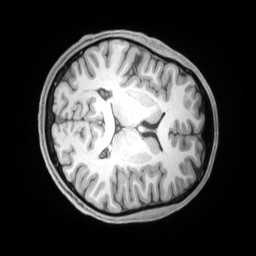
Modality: T1w
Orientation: axial
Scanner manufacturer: siemens
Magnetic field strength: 3 T
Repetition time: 2.53 s
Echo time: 0.00169 s